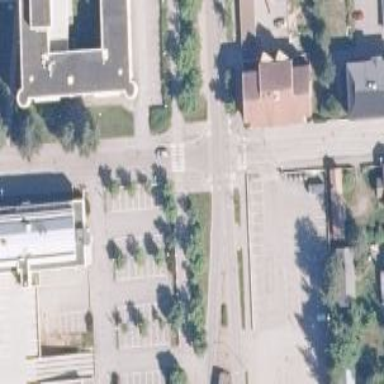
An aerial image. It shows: Asphalt cycleway with marked crossing.